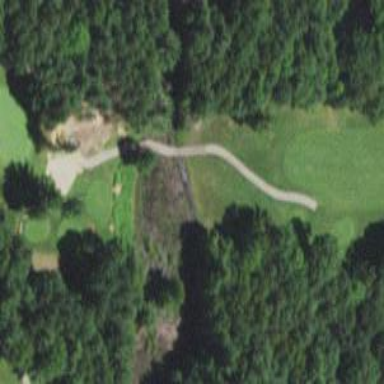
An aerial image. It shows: Path for both roads and golfers.